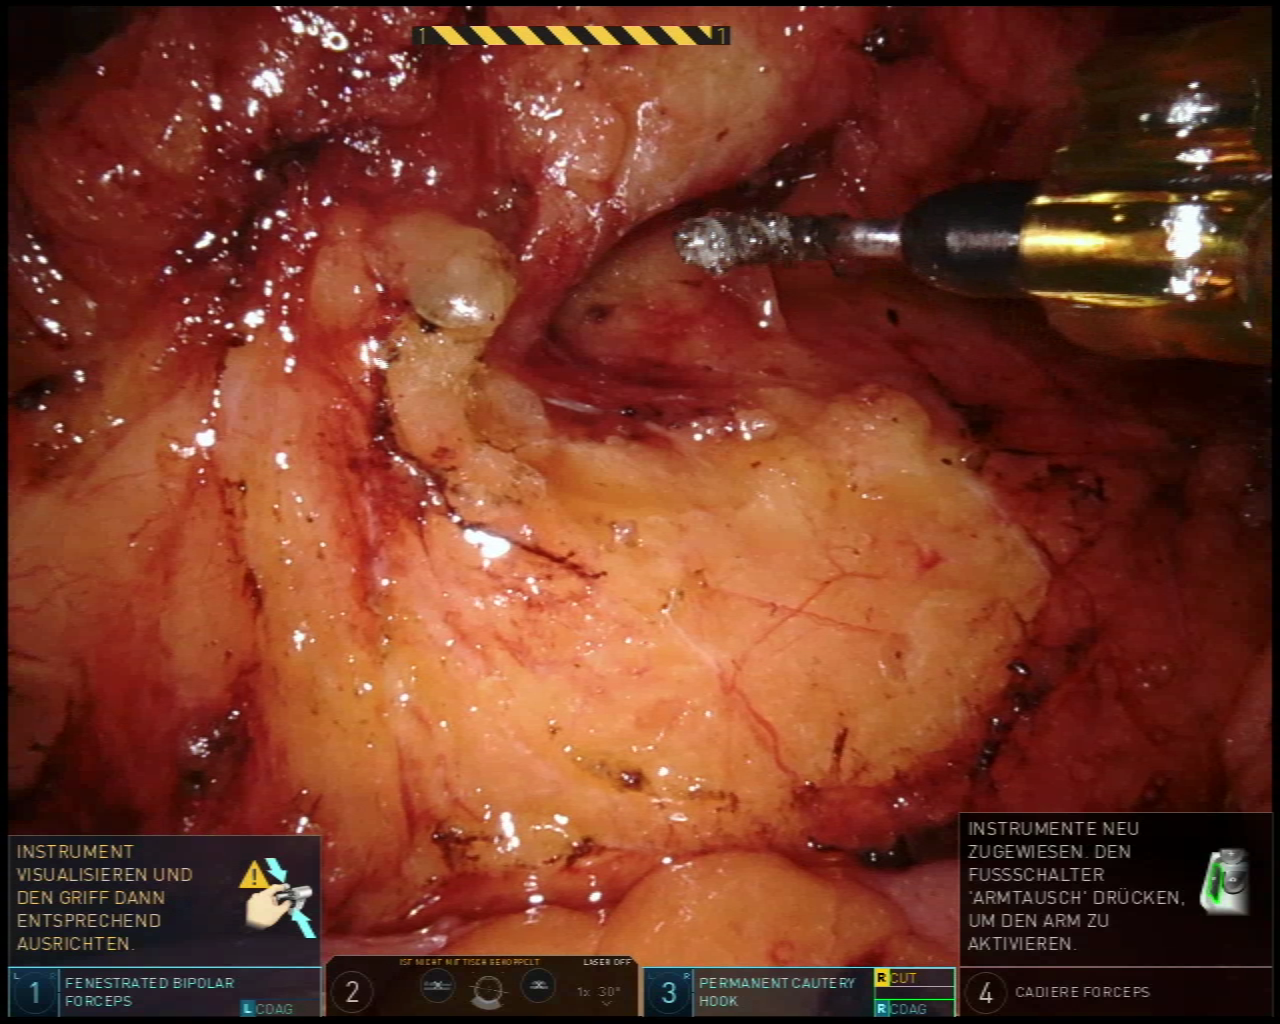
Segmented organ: inferior_mesenteric_artery
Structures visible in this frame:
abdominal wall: no
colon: yes
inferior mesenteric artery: yes
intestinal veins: no
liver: no
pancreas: no
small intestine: no
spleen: no
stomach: no
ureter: no
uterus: no
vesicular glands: no